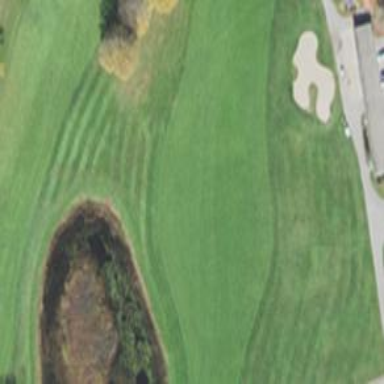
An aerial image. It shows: Green golf area with grass land use.